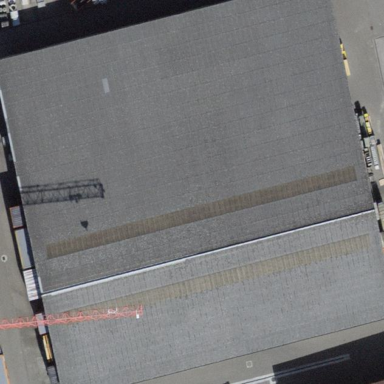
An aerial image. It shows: Warehouse.